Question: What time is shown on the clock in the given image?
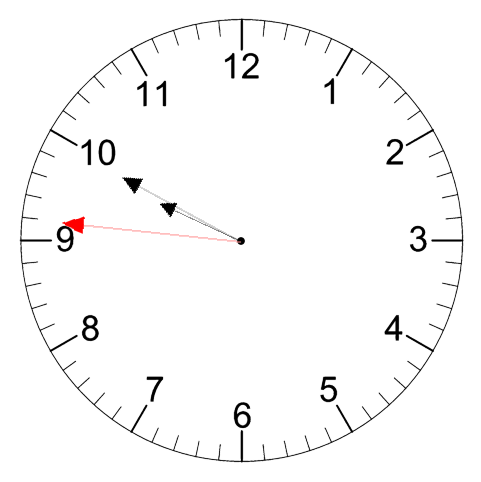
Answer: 09:49:46